Question: The question is in the title. It should be silly. But... I really don't see how!
The following are my building paths. Can anyone help ? The goal is to use pdf4eclipse and have a side-by-side view inside eclipse.

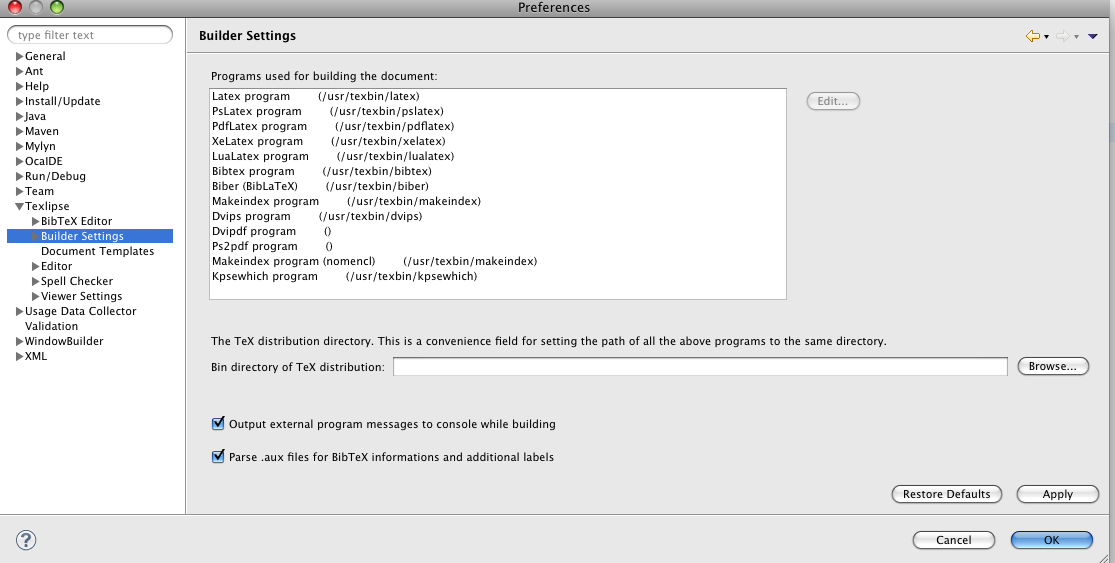
Answer: You can change the output format in properties of your Latex project:

This has to be done on every Latex project. AFAIR there is no general settings that would allow to change this for all current and new projects.